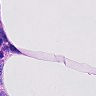
Metastatic tissue present: no